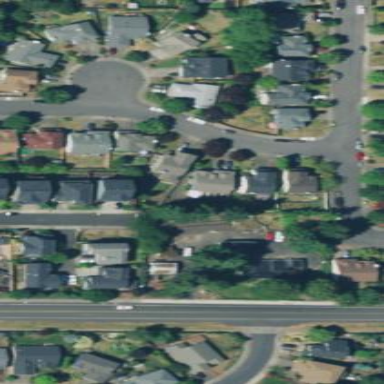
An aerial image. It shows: This residential area consists of single-family homes.